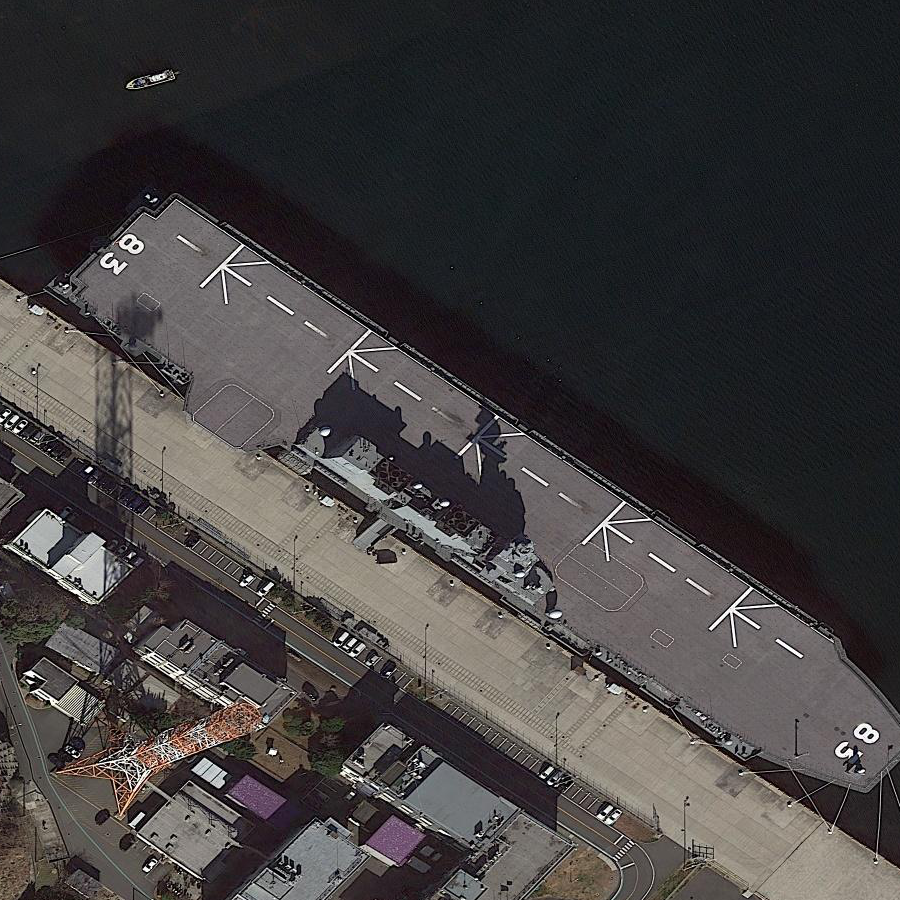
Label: Lzumo-class_helicopter_destroyer